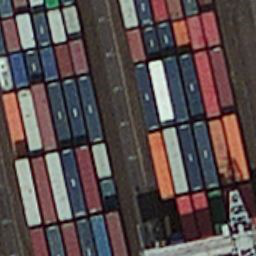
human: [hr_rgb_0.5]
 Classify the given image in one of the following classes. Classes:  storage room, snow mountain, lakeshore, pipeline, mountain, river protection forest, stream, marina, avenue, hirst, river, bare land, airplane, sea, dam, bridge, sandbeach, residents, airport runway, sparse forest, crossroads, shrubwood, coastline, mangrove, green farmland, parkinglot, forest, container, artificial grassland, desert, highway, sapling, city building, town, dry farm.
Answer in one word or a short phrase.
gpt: container